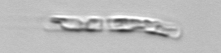
Label: Guinardia_striata